Question: I'm having some trouble with populating combo boxes with database content depending on what the user chooses in another combobox.
It works fine when I use one 'pair' of boxes. . But when I add several on the same page, all my players get chosen by the first .
Here is a snap of my code, it is created from <URL>:
'''
<script type="text/javascript">
$(document).ready(function(){
$(".country").change(function(){
var id=$(this).val();
var dataString = 'id='+ id;
$.ajax({
type: "POST",
url: "ajax-search.php",
data: dataString,
cache: false,
success: function(html){
$(".player").html(html);
console.log(id);
}
});
});
});
</script>
'''
---
'''
while ($row = mysql_fetch_array($result)) {
$counter++;
echo '<select class = "country" name="singleBetTeam[' . $counter . ']">';
echo "<option selected = 'selected'> COUNRTY</option>";
while ($row = mysql_fetch_array($result2)) {
$data = $row['team_name'];
echo '<option value="'.$data.'">'.$data.'</option>';
}
echo '</select><select name="singleBetStar[' . $counter . ']" class="player">';
echo '<option selected="selected"> PLAYER </option></select>';
}
'''
The problem is that when I choose Germany in the first Combobox, then I get the German players all of the other combo boxes for player. This is depending on the fact that I check for class="player" in the javascript but I don't know how to create this connection?

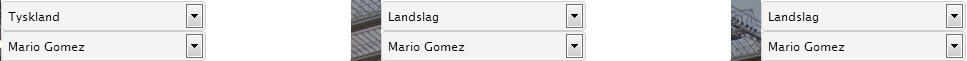
Answer: You should only update the combobox following the one that the user changed, rather than all elements matching the 'player' class. You can use the 'context:' option to '$.ajax' to pass the changed element to the callback.
'''
$(document).ready(function() {
$(".country").change(function() {
var id=$(this).val();
$.ajax ({
type: "POST",
url: "ajax-search.php",
data: {id: id},
cache: false,
context: this;
success: function(html) {
$(this).next(".player").html(html);
console.log(id);
}
});
});
});
'''